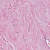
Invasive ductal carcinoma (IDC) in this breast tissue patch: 1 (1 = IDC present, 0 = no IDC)